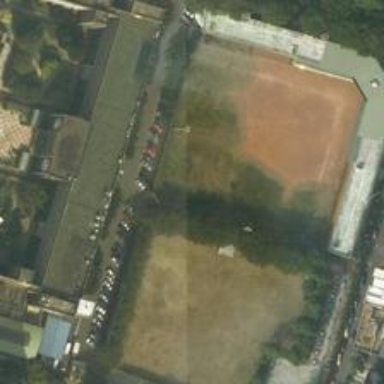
The rectangle is divided into two squares, one of which has a baseball field .